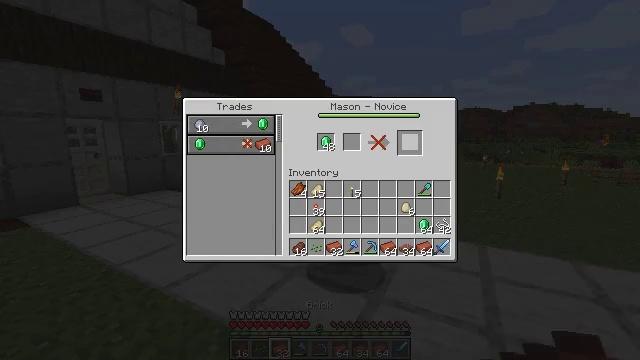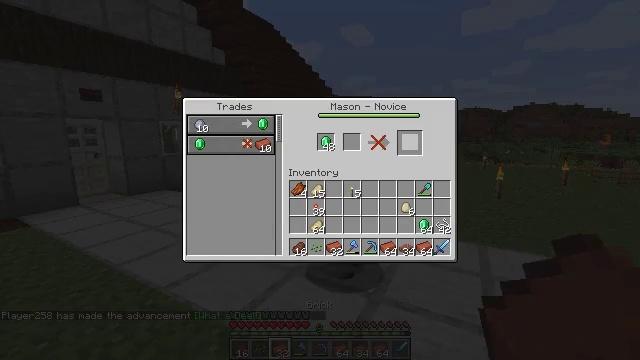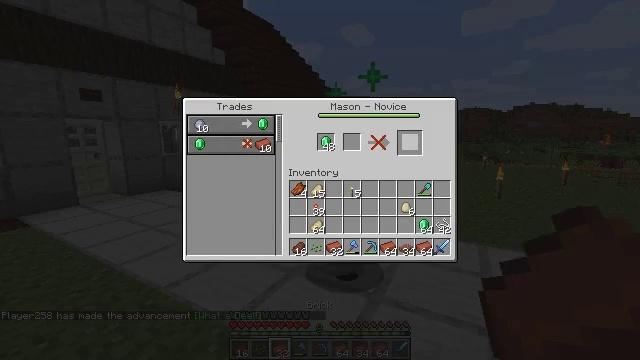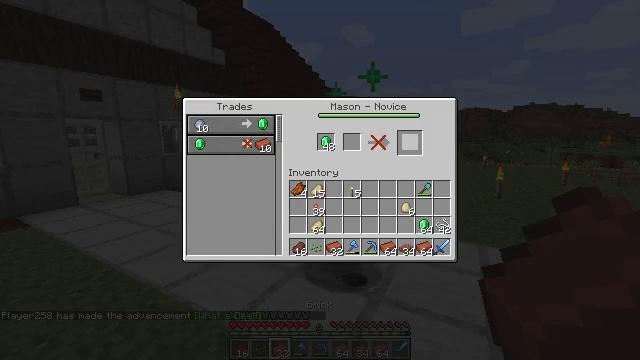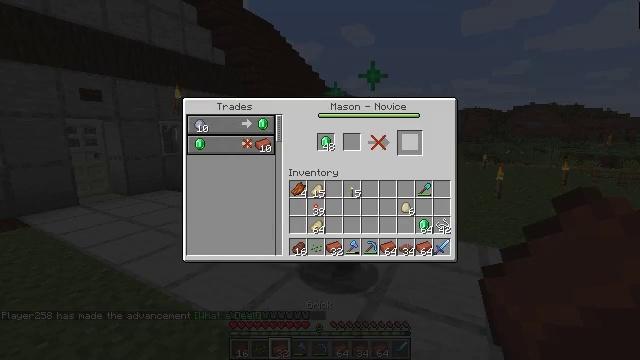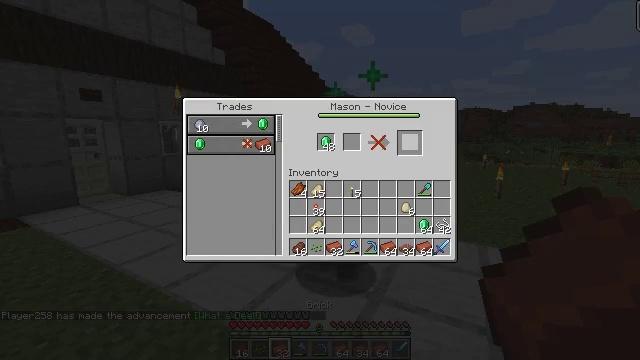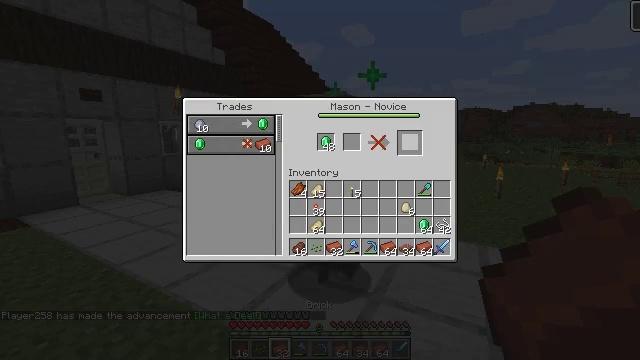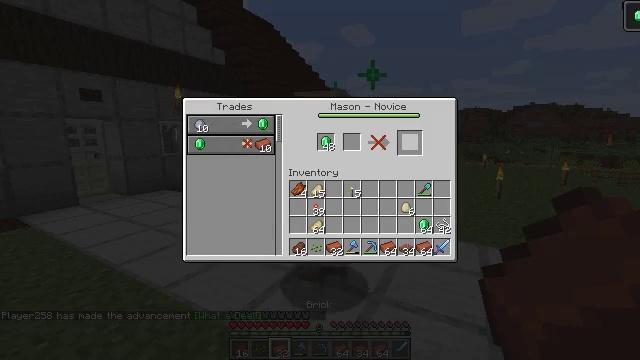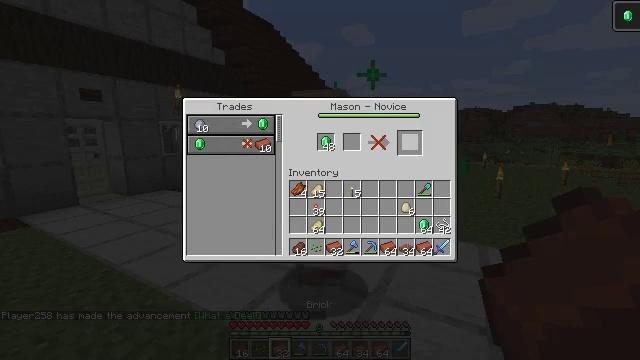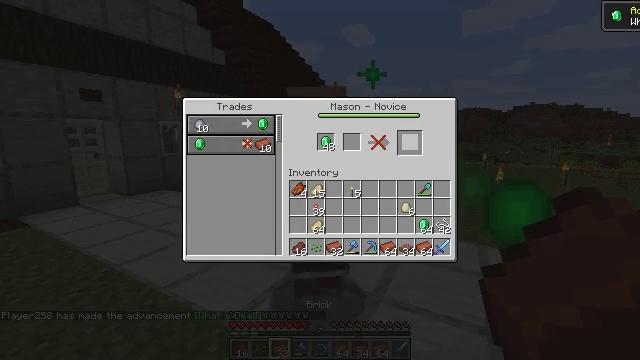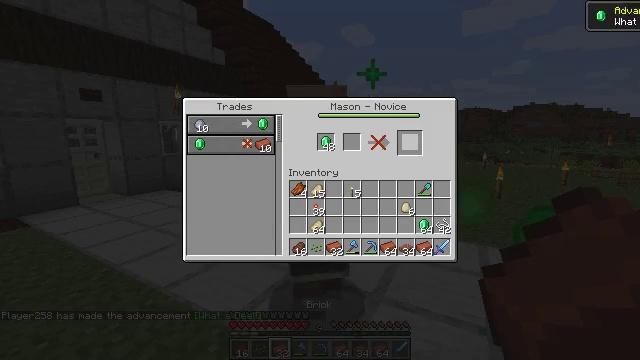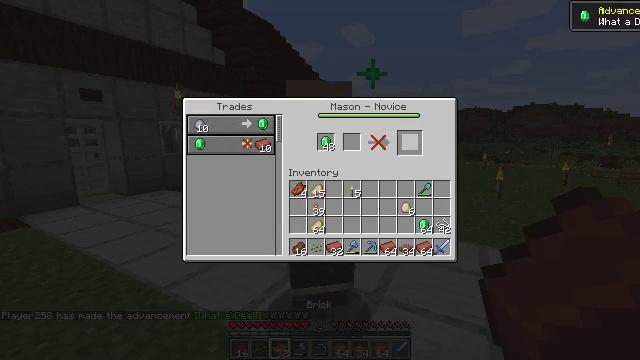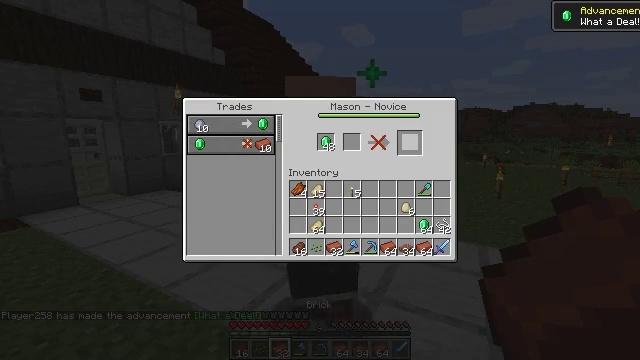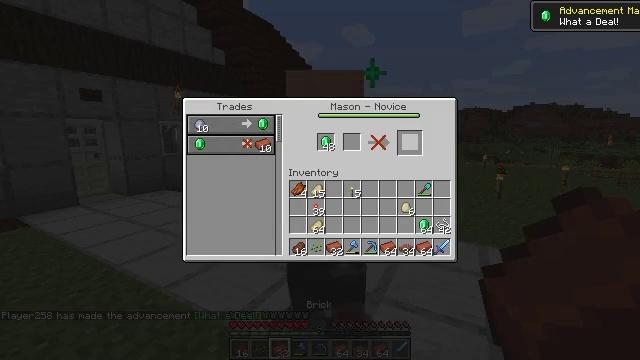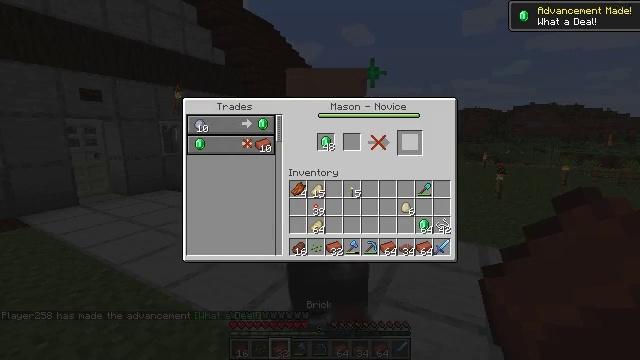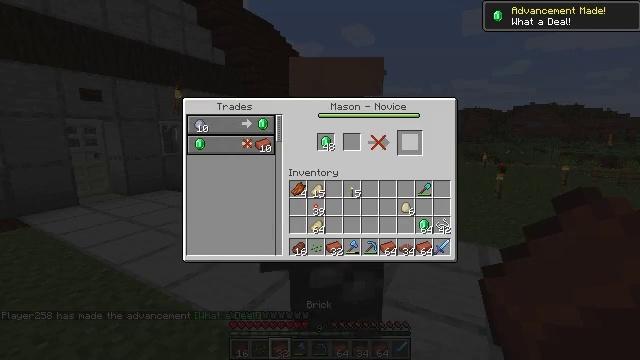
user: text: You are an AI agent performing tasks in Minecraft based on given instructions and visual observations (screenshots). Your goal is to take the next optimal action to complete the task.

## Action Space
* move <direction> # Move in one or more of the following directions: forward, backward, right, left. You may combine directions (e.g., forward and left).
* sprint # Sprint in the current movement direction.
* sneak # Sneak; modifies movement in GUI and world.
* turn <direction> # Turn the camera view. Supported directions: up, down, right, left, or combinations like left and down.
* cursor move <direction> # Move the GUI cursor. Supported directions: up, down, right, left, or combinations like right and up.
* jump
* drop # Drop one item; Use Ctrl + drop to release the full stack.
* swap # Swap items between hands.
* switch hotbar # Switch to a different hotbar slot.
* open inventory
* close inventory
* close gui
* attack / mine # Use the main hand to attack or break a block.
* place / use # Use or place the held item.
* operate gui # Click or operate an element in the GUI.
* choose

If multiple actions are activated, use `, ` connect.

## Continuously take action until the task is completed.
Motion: motion action
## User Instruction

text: Cook clay balls in the furnace for bricks.
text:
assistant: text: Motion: sneak, open gui
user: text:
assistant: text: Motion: sneak
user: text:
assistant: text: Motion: sneak
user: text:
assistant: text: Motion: sneak
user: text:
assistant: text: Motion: sneak
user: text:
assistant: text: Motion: sneak
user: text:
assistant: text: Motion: sneak
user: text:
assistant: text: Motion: sneak
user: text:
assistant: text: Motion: sneak
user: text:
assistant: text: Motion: sneak
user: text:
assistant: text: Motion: no_op
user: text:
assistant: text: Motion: no_op
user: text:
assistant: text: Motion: no_op
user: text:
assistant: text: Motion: no_op
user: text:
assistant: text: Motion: no_op
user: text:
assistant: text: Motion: no_op
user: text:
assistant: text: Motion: no_op
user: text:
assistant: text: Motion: no_op
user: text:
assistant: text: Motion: close gui
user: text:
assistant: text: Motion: no_op
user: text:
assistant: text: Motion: no_op
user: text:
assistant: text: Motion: no_op
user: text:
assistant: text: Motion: no_op
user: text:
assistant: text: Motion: no_op
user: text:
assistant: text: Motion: no_op
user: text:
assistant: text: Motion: no_op
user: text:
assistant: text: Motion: no_op
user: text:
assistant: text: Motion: turn right
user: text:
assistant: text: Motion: turn right
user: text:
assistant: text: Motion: turn right